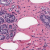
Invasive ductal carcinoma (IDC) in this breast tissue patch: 0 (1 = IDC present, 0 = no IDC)